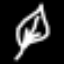
Label: leaf